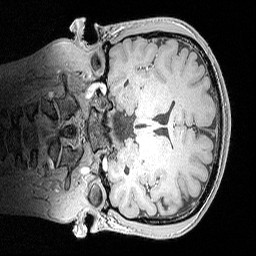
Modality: MP2RAGE
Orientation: coronal
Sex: male
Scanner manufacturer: siemens
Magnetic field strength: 3 T
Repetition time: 5 s
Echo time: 0.00292 s